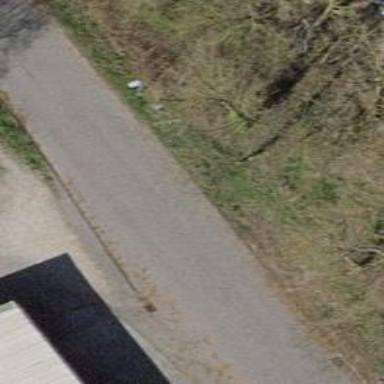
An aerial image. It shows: Residential road with asphalt surface.